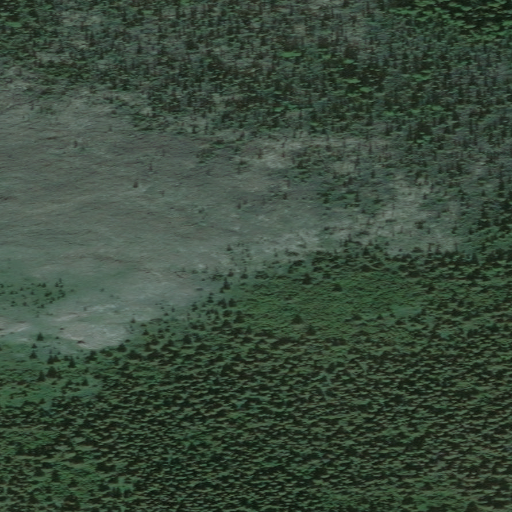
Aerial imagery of mountain in Alaska named Halfway Mountain containing only unknown